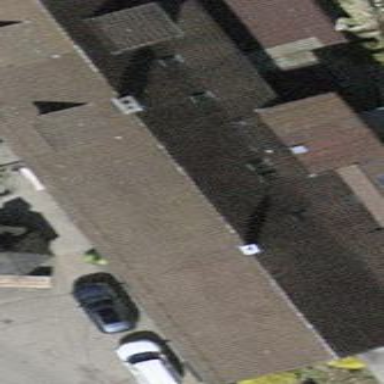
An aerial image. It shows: Gabled building with roof made of roof tiles. The roof's color is dim gray and the building's color is linen.